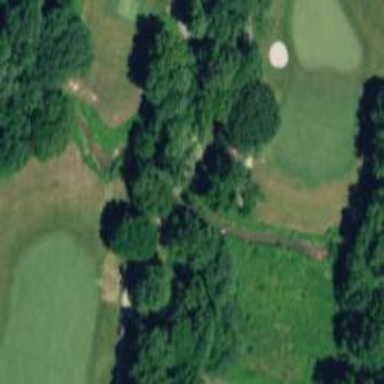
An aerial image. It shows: Path bridge over golf path.